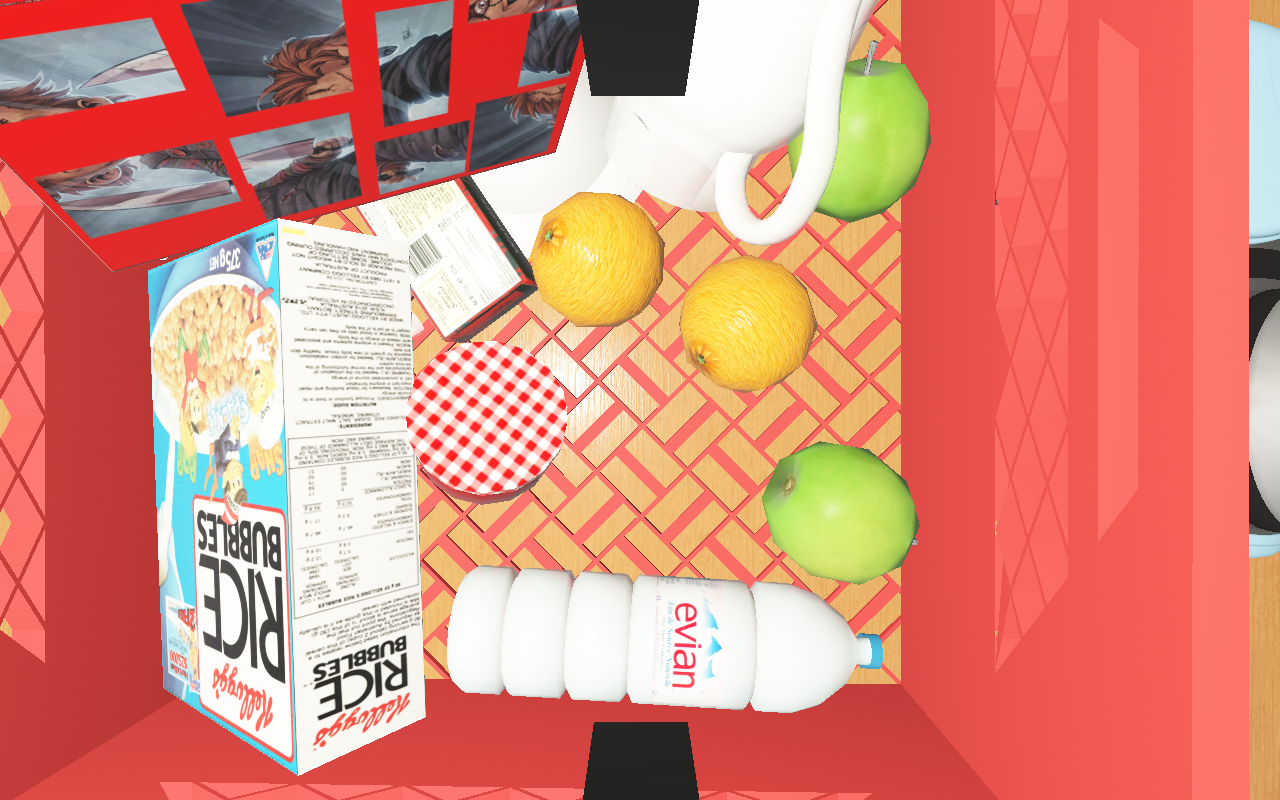
Objects in the scene:
carafe
water bottle
apple
apple
orange
spoon
plate
jam jar
cereal box